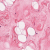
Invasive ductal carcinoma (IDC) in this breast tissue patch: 0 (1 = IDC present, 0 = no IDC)